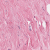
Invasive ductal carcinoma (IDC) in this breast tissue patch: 0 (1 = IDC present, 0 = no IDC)